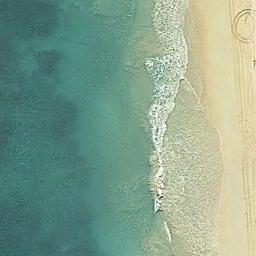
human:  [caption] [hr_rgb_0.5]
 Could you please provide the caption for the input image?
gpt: The green oceans and beach and some traces .

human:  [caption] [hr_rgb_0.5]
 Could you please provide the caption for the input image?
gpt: The beach with khaki sand and the color of the seawater is green .

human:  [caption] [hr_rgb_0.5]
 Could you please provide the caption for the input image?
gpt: There are many dense houses by the beach .

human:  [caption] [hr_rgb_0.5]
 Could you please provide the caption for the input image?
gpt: The beach is made up of light green seawater and a yellow coast .

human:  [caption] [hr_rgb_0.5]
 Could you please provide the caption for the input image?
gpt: The sea is calm beside the beach .